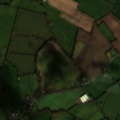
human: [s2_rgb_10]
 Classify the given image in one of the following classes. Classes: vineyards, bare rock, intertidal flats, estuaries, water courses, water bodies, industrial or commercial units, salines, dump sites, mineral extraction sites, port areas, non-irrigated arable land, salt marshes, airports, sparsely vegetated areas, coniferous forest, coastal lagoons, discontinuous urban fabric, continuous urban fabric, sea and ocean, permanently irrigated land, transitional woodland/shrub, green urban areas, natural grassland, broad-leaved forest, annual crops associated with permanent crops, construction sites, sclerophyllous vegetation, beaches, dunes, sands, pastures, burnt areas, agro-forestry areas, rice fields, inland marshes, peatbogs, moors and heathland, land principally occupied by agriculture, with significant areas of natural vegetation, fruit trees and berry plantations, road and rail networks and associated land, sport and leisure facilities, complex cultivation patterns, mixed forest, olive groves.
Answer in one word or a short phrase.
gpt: non-irrigated arable land, pastures